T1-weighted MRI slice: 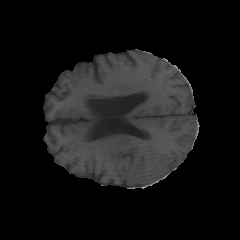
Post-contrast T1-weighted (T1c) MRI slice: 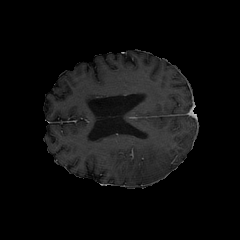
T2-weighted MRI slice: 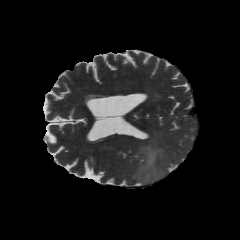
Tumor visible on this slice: yes